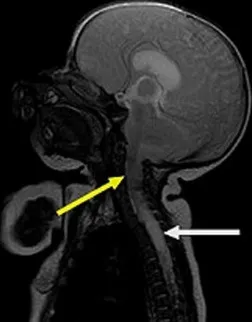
Sagittal full body scan showing lumbosacral myelomeningocele (red arrow).
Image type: radiology (mri)